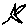
Label: star